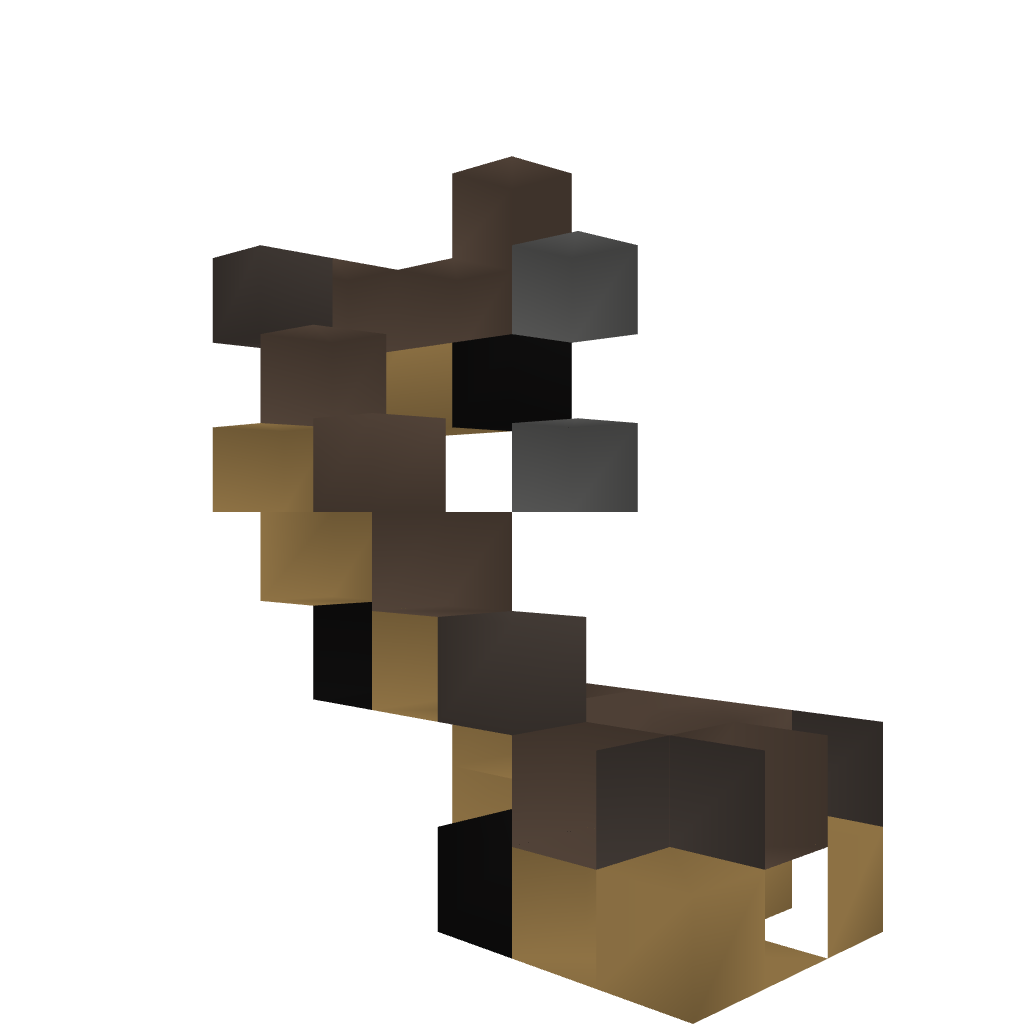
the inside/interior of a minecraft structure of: small command block clock